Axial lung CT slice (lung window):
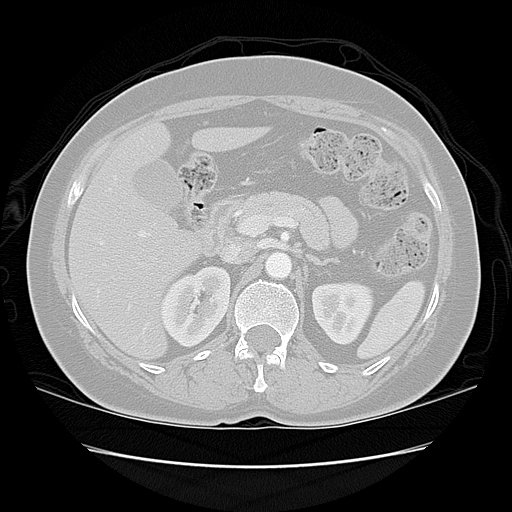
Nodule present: no